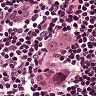
Metastatic tissue present: yes